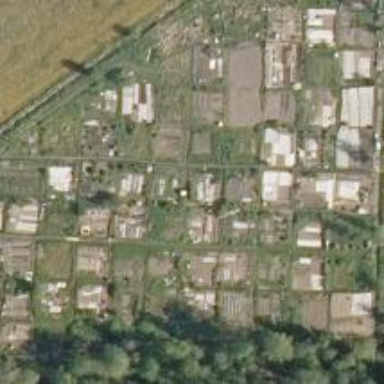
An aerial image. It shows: Allotments area.